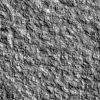
Atmospheric dust classification: not_dusty